Aerial crown-view tile of a tropical tree (Barro Colorado Island, Panama), acquired 20250512:
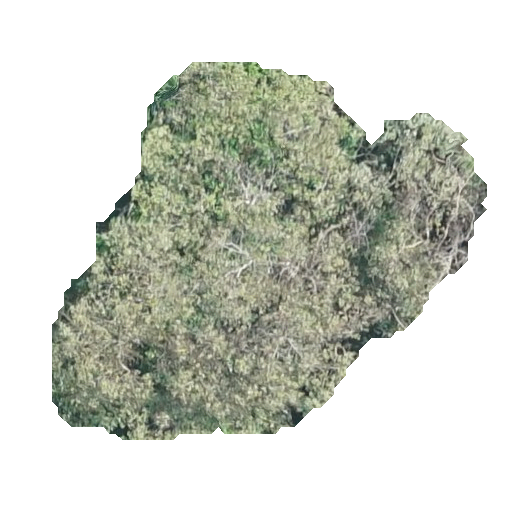
Species: Luehea seemannii
GBIF accepted scientific name: Luehea seemannii
Crown area: 162.199 m²